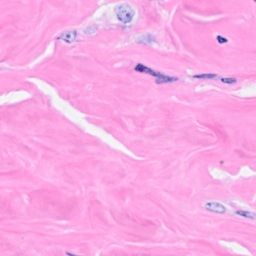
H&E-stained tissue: Breast